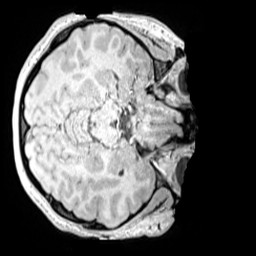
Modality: MP2RAGE
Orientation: axial
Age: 13
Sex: female
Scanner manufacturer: siemens
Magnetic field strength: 3 T
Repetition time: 4 s
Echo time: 0.00299 s